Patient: sex M, age 73
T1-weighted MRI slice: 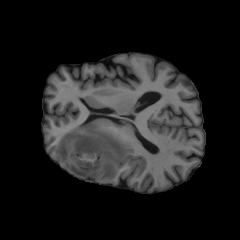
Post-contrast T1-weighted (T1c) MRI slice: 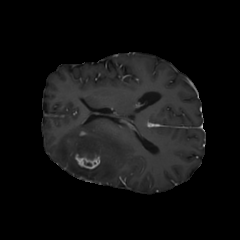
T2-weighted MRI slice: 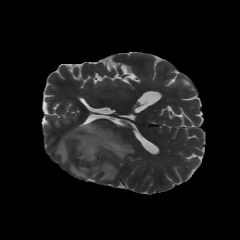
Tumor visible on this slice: yes
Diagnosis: Glioblastoma, IDH-wildtype
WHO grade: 4